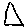
Label: triangle